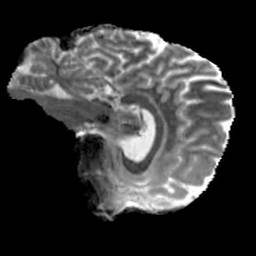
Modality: MD
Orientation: sagittal
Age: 29
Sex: male
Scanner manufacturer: siemens
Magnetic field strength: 6.98 T
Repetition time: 7.776 s
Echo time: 0.076 s